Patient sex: M
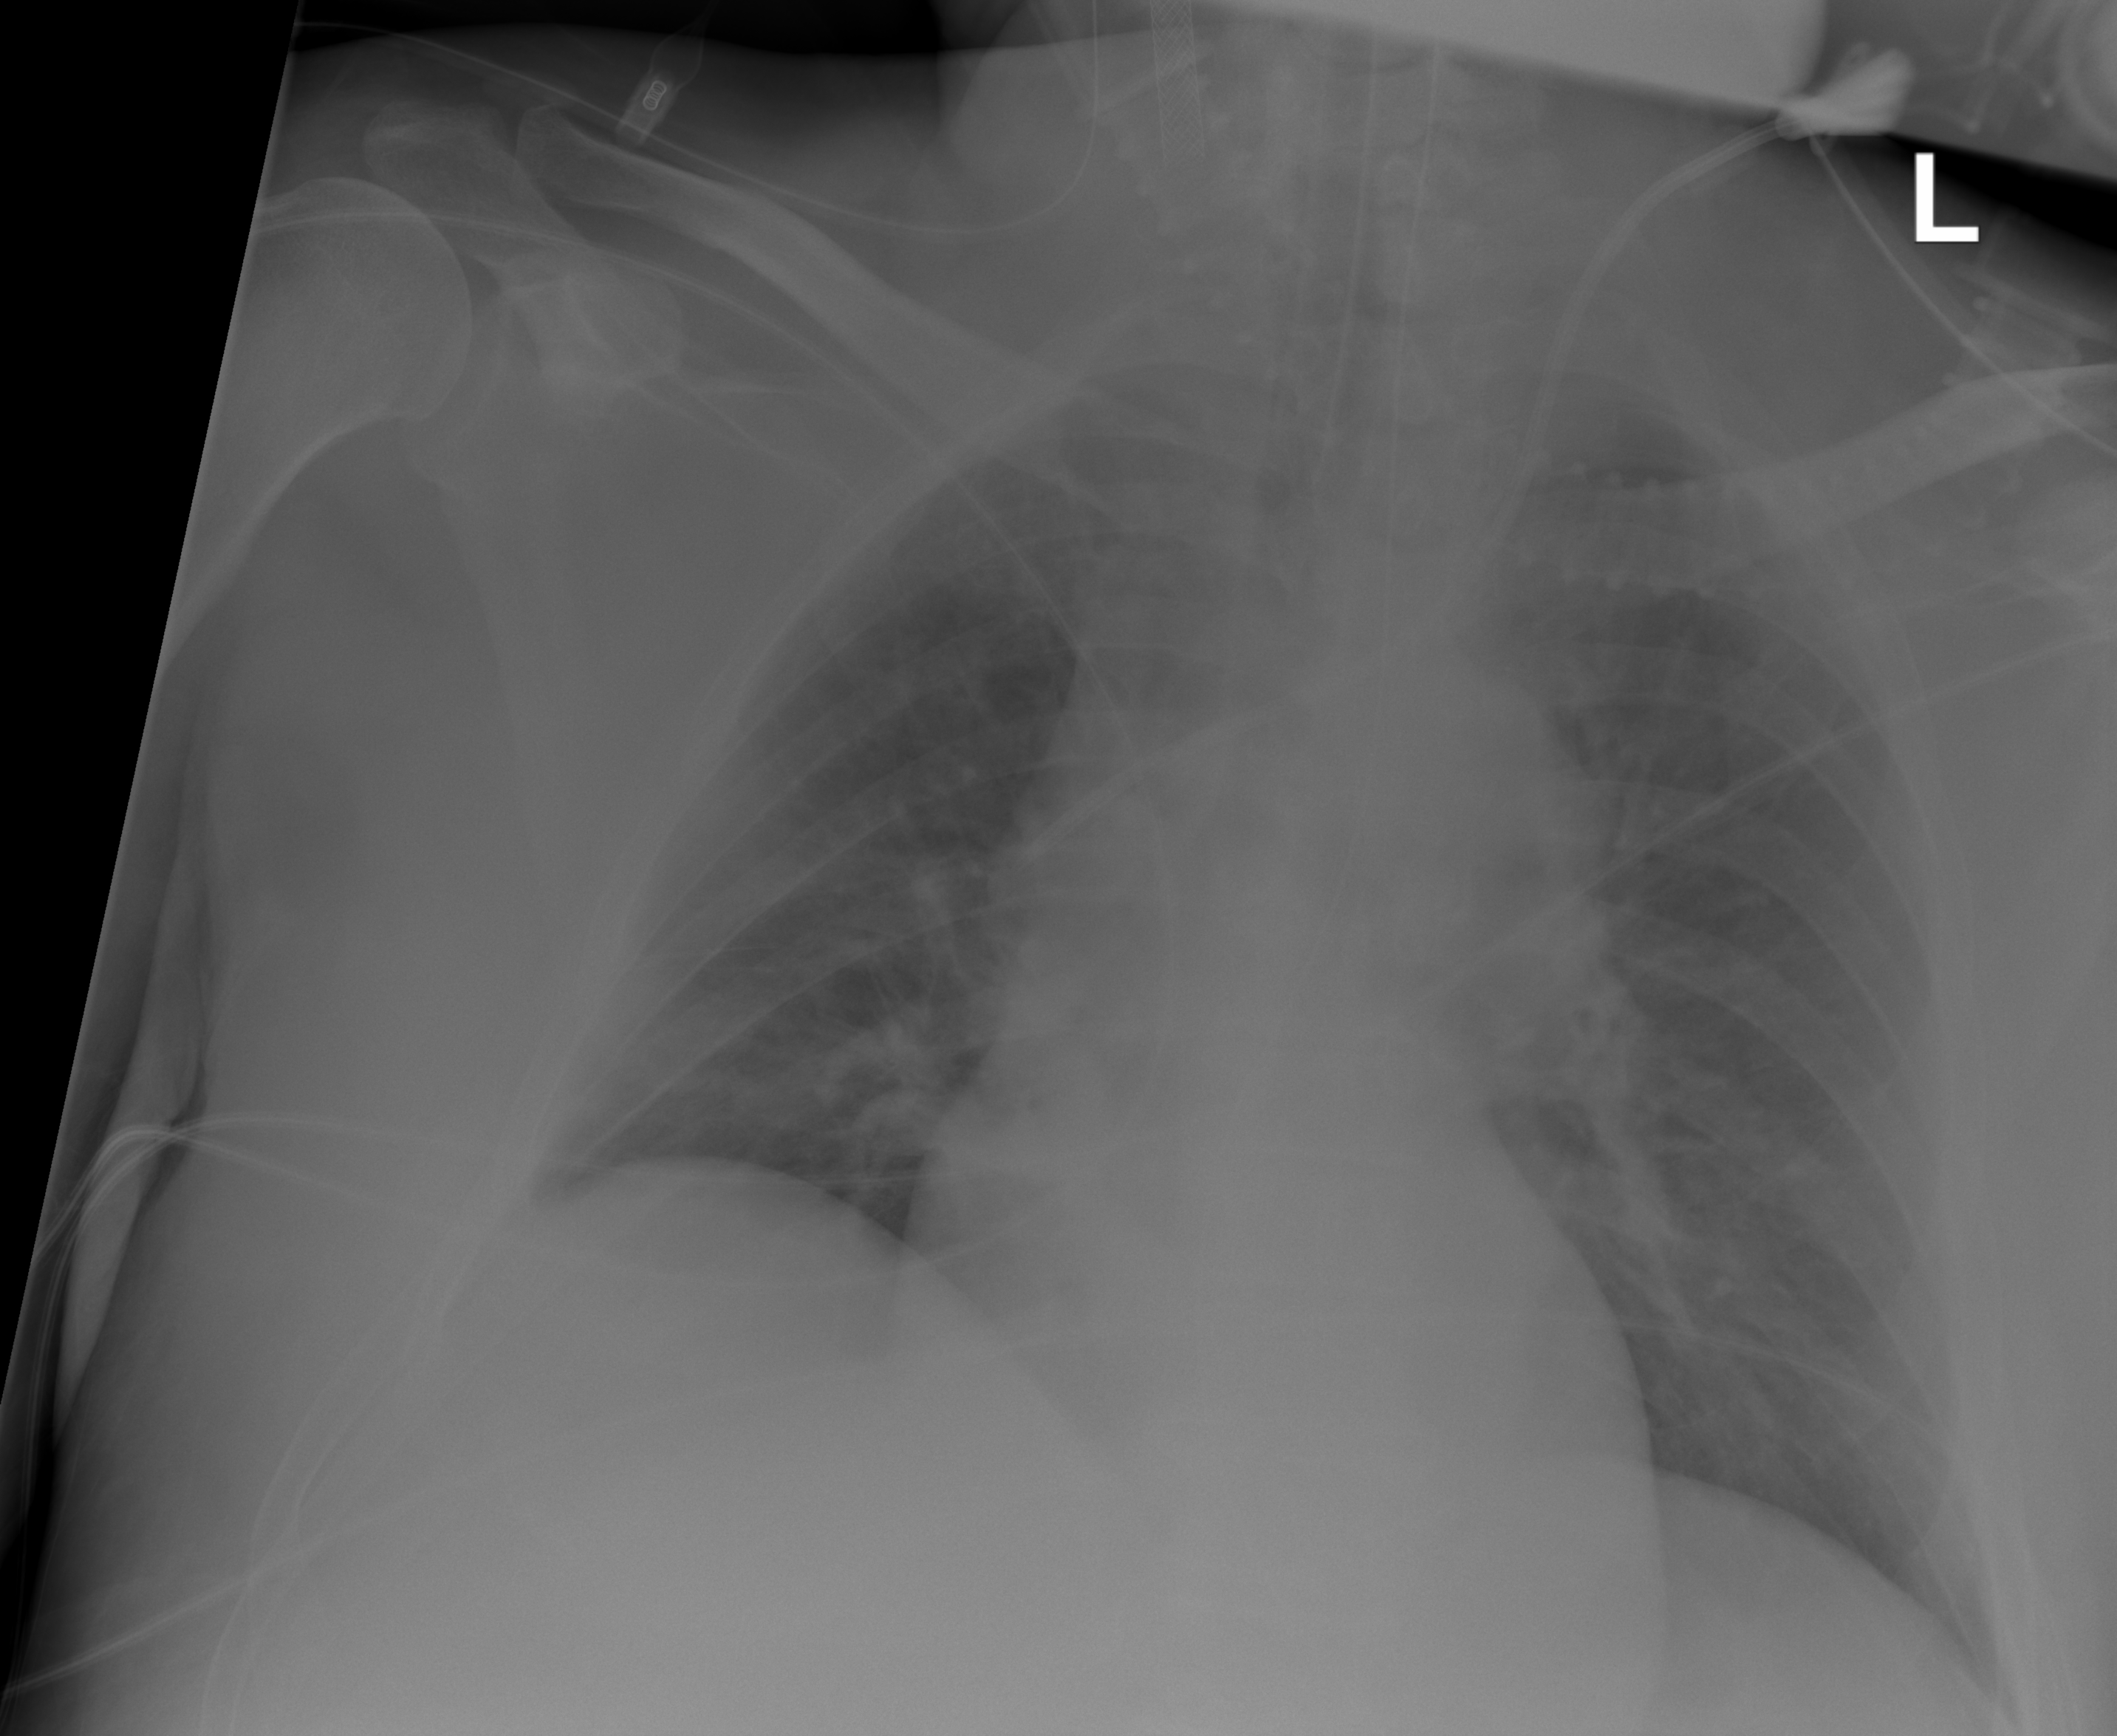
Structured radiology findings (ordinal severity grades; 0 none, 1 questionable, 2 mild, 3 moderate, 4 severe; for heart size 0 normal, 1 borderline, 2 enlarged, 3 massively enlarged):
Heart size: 0
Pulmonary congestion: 0
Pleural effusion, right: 0
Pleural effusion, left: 2
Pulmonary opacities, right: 0
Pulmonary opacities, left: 2
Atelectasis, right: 0
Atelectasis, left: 2